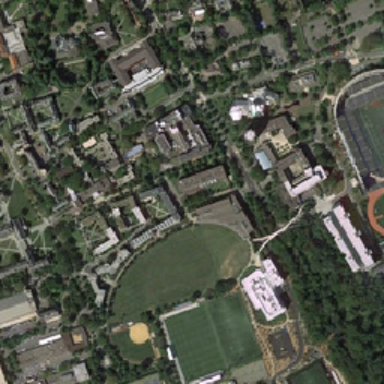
Stadium facilities are complete .